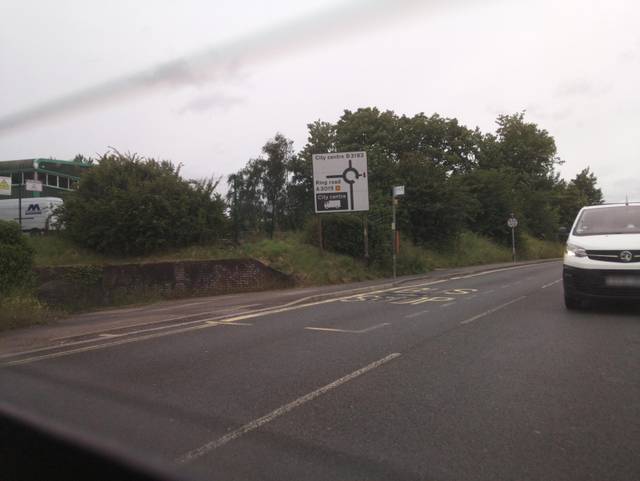
Region: United Kingdom
Coordinates: 50.724, -3.476